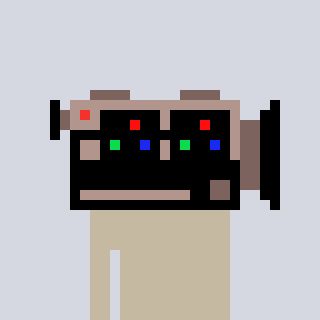
a pixel art character with square black sunglasses, a camcorder-shaped head and a red-colored body on a cool background